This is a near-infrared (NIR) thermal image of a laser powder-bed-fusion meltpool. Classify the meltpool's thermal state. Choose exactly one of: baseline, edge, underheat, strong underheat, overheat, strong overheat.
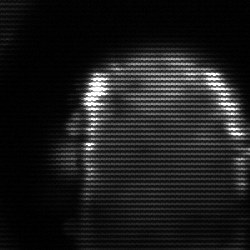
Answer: baseline